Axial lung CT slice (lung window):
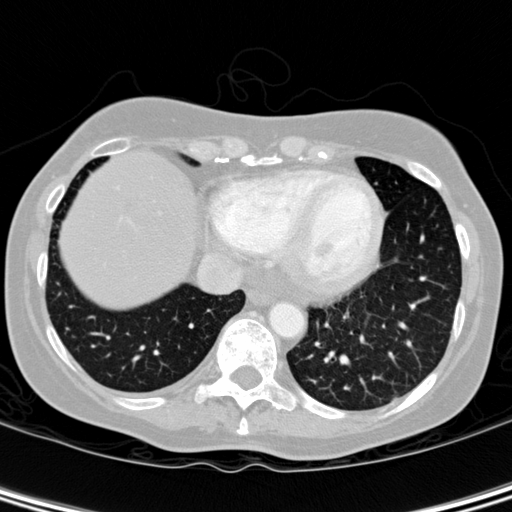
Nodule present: no